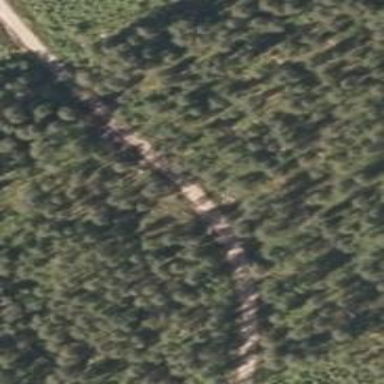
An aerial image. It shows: Service road with grade2 tracktype.